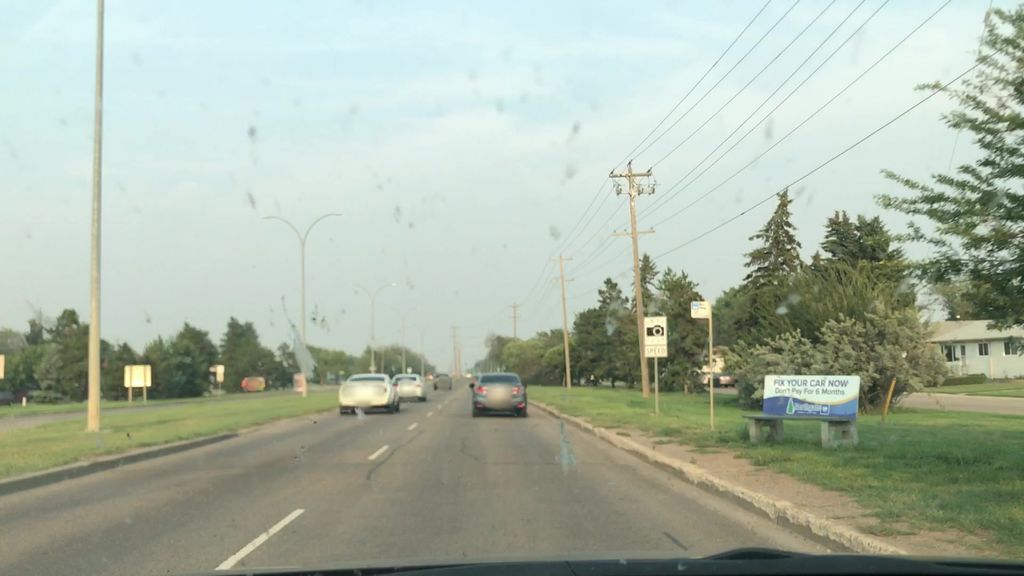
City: edmonton